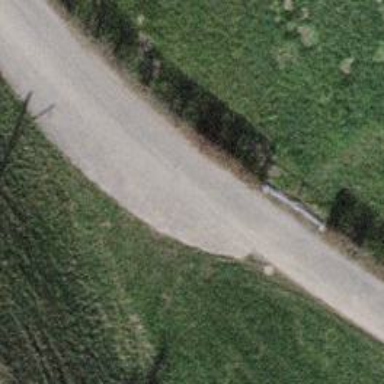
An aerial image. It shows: Passing place on the road.